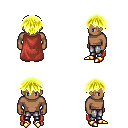
a pixel art fantasy rpg character, male body template, human, dark skin, maroon cape, metal pants, gold short bangs hairstyle, gold boots, four views (front, back, left, right), 2x2 character sprite sheet, small pixel art, hard edges, no anti-aliasing